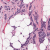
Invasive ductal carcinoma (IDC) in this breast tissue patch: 1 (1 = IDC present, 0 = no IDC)